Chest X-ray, PA view. Patient: 62 years old, sex F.
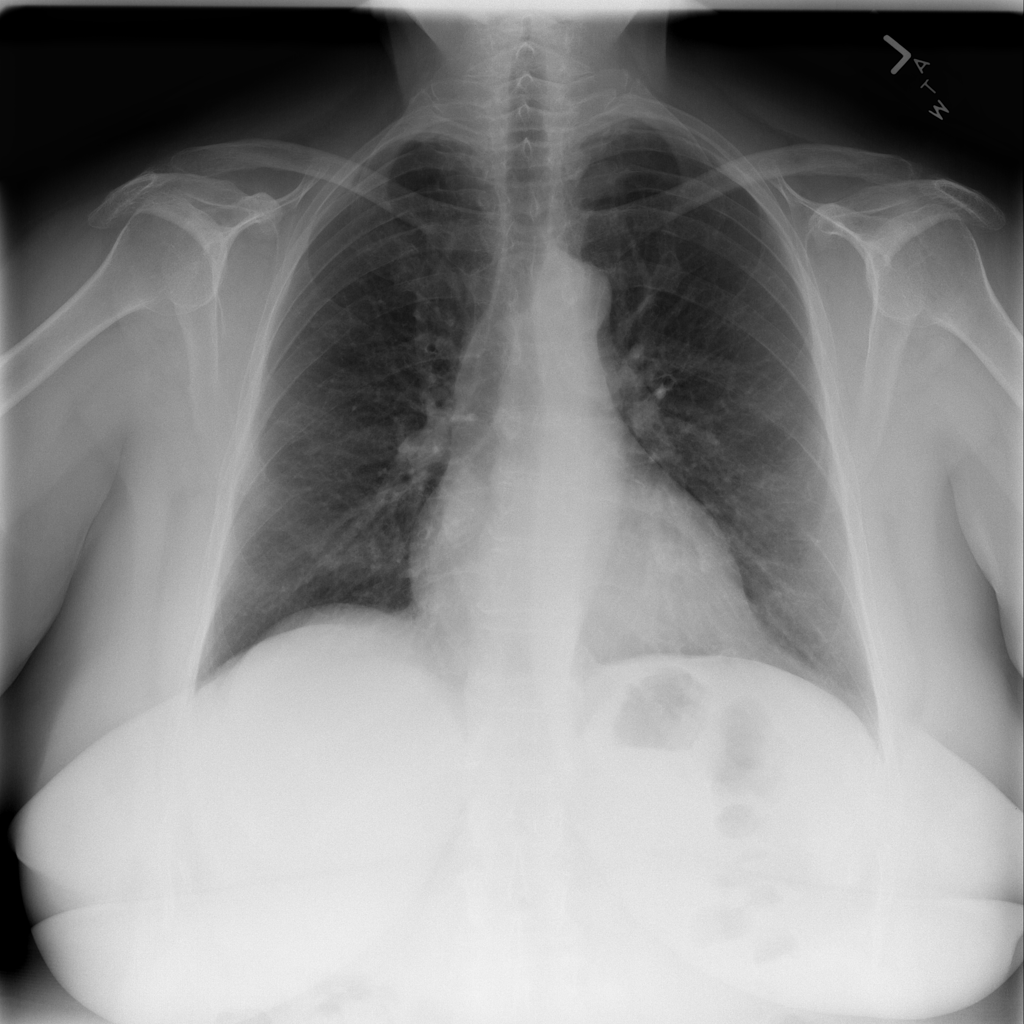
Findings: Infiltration